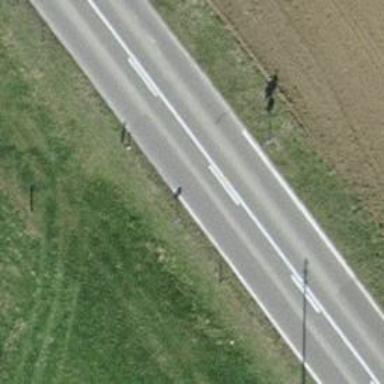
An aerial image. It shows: Primary road with asphalt surface and no sidewalks.